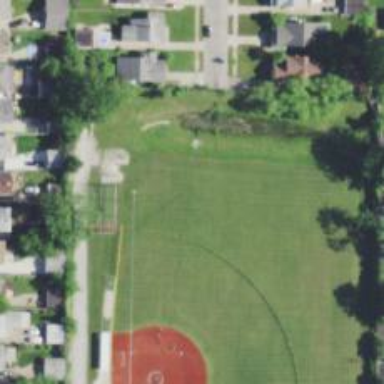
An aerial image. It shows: Baseball pitch for leisure land activities.